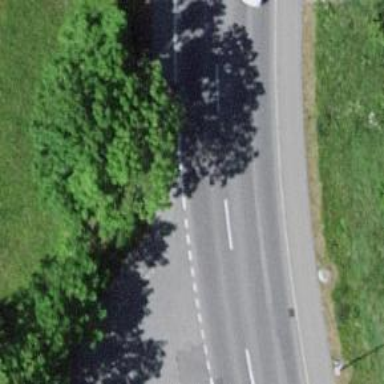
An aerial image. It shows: Asphalt road classified as primary highway.